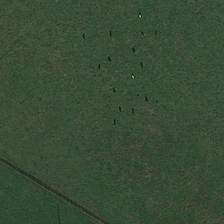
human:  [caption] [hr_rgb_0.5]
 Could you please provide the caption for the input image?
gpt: the land was planted with a vast pasture .

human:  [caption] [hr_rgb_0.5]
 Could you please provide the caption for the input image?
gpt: there is a long road across the broad meadow .

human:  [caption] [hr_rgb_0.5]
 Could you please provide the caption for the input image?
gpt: there is a long road across the broad meadow .

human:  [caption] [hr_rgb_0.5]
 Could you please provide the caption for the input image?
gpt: the land was planted with a vast pasture .

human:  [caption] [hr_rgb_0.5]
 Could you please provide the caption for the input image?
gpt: the land was planted with a vast pasture .